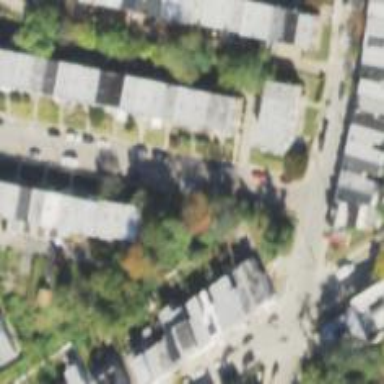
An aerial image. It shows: Neighborhood.